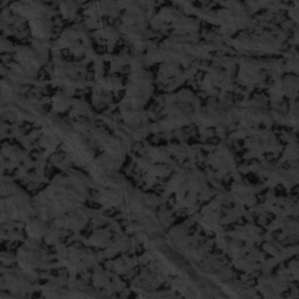
Label: frost